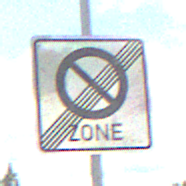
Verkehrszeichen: EndeEingeschraenktesHalteverbotZone
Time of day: Midday
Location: Outdoor (Suburban)
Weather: PartlyCloudy
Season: Summer
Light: Natural